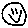
Label: smiley face